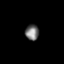
Tissue: prostate
Cell type: Epithelial cells
Senescence score: 0.3371
Nuclear area (px): 211
Mean DAPI intensity: 115.237